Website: walmart
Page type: customer-info-address
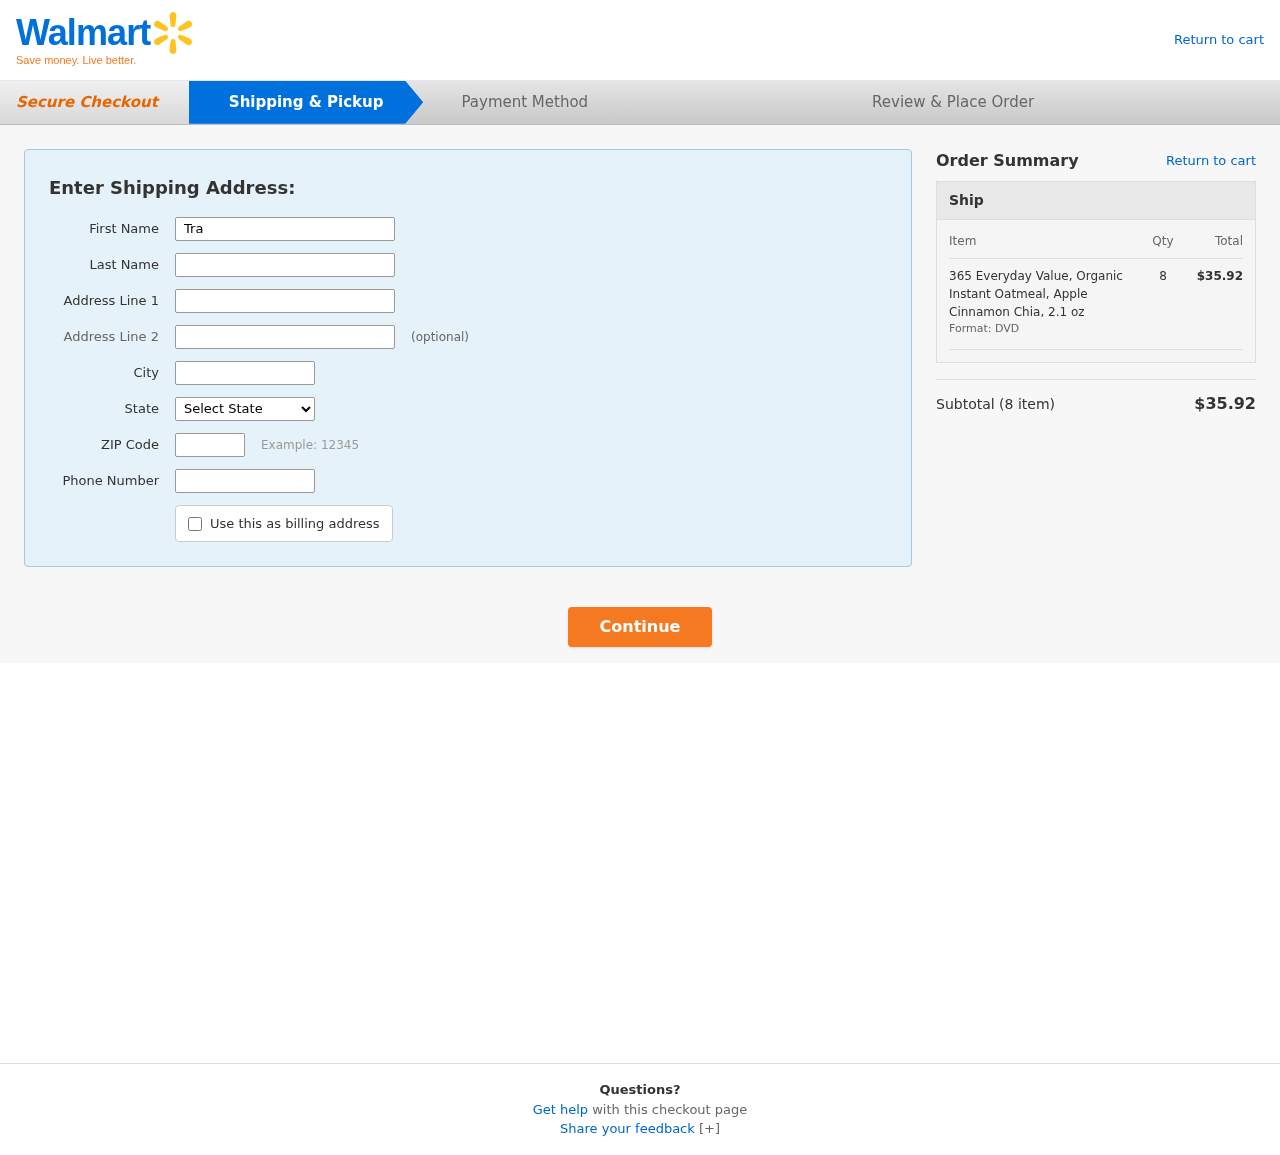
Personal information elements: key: PII_CITY
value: West Amy
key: PII_FIRSTNAME
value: Tracy
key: PII_LASTNAME
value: Henderson
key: PII_PHONE
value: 9335477798
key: PII_POSTCODE
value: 78394
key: PII_STATE
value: Minnesota
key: PII_STREET
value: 899 Caroline Forks Apt. 292
Product elements: key: PRODUCT1_NAME
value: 365 Everyday Value, Organic Instant Oatmeal, Apple Cinnamon Chia, 2.1 oz
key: PRODUCT1_QUANTITY
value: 8
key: PRODUCT1_LINE_TOTAL
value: $35.92
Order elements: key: ORDER_NUM_ITEMS
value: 8
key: ORDER_SUBTOTAL
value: $35.92